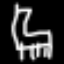
Label: chair